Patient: sex M, age 65
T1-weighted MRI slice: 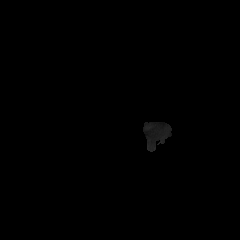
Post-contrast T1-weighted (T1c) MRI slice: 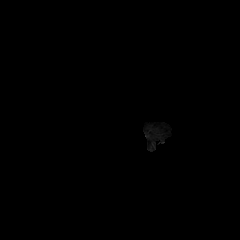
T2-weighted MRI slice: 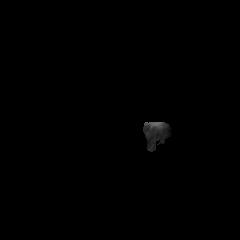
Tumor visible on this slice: no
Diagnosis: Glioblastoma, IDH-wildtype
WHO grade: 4